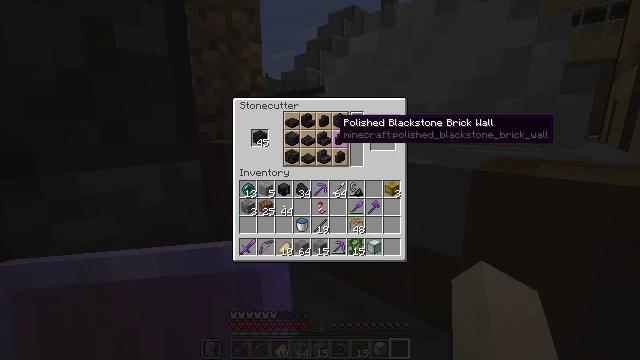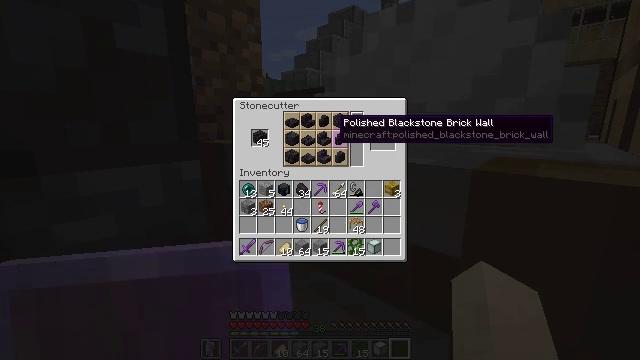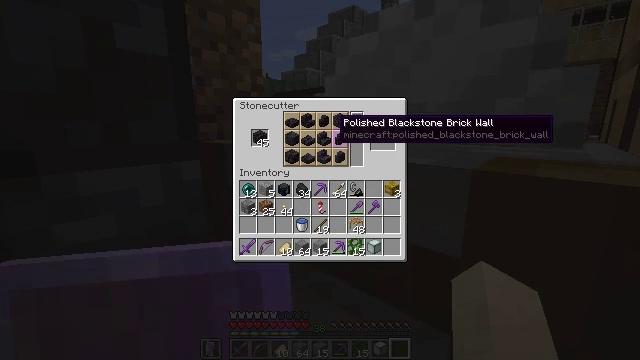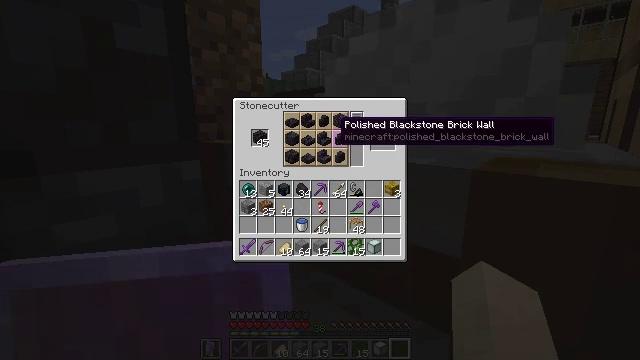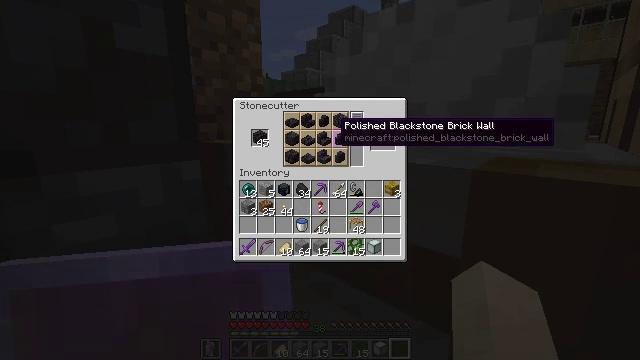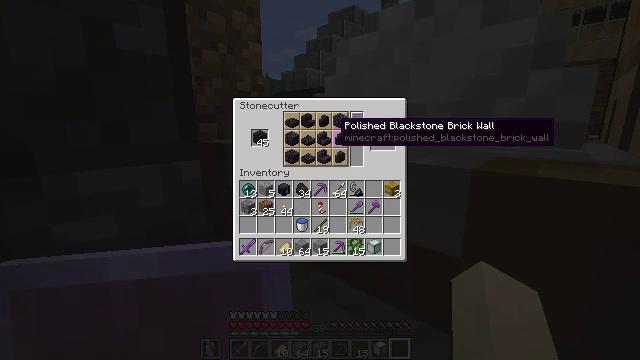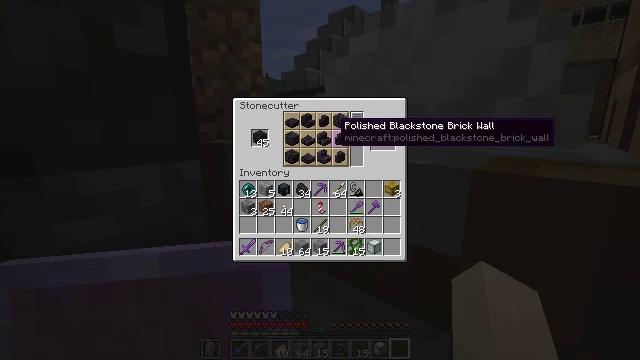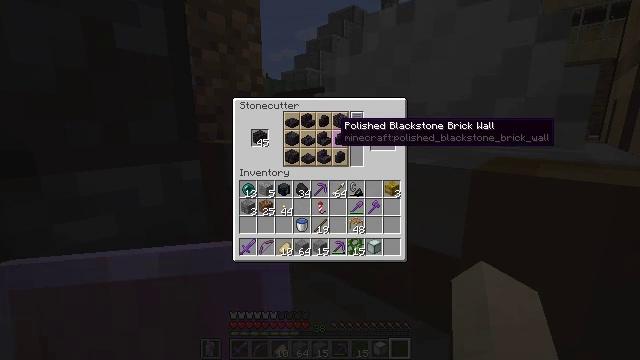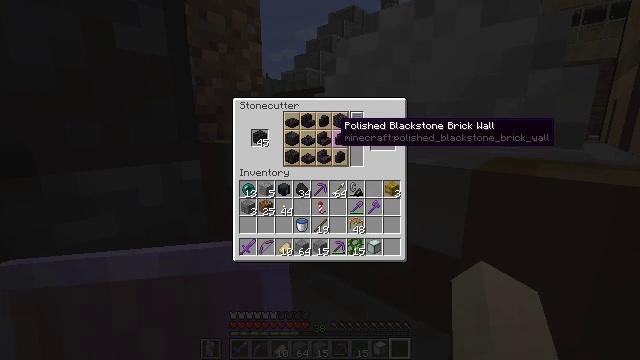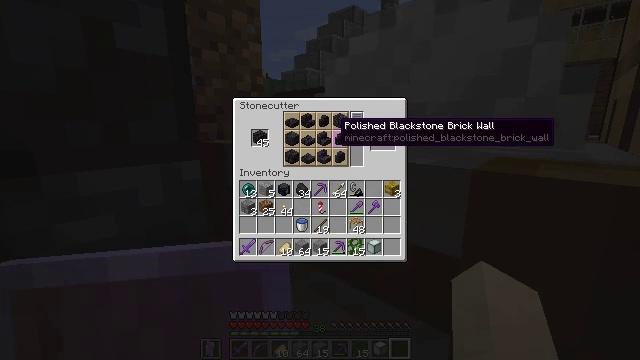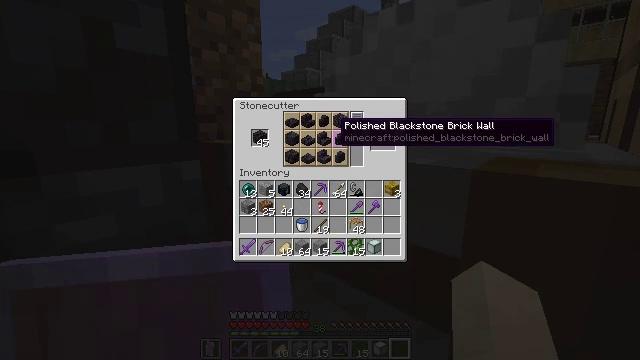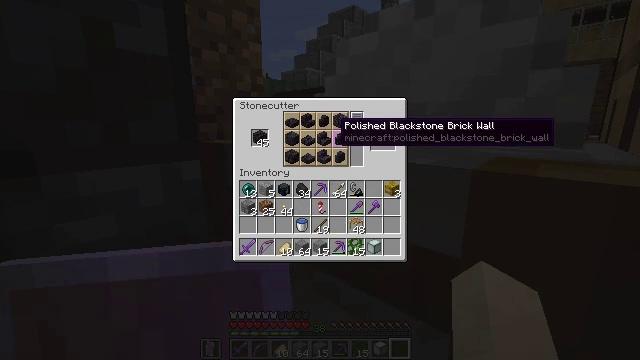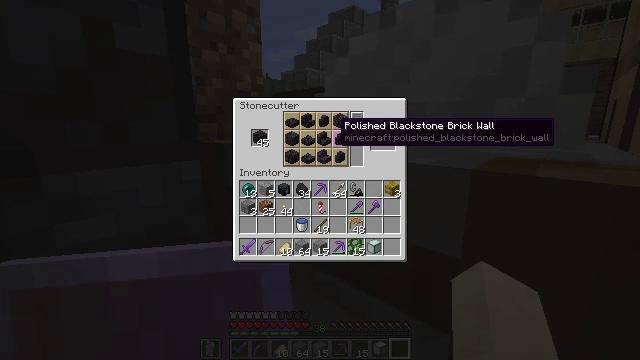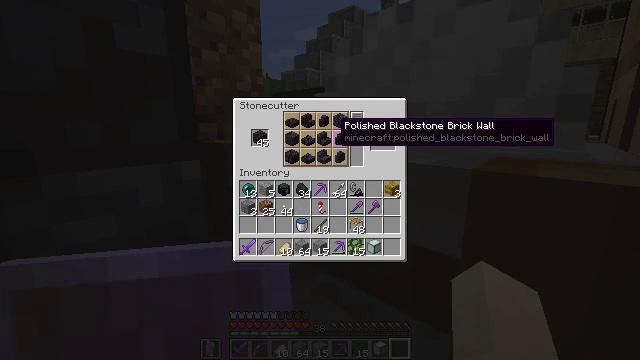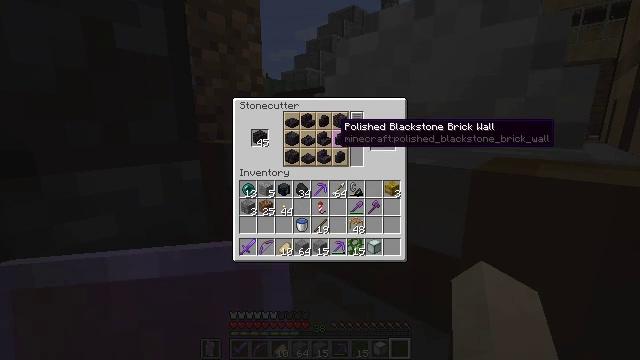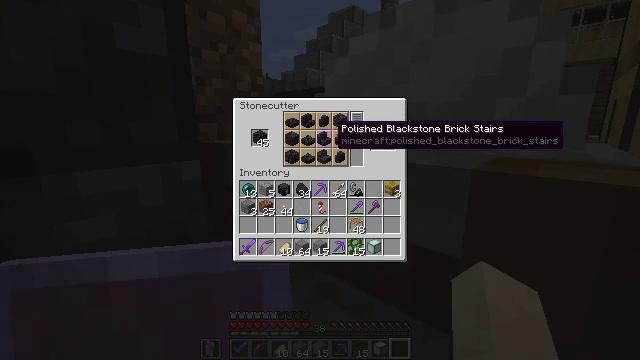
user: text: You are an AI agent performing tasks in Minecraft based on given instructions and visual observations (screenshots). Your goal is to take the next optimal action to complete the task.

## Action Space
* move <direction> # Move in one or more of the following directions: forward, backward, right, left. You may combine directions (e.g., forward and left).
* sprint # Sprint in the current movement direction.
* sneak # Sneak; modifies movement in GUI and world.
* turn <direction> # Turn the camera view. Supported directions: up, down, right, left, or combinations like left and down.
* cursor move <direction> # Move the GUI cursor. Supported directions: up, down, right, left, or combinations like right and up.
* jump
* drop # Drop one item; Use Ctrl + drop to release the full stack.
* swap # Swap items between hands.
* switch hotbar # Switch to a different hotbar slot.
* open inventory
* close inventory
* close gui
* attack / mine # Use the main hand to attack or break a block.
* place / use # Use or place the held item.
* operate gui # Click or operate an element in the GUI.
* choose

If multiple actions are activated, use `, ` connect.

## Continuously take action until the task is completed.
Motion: motion action
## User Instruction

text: Craft polished blackstone stairs using blackstone.
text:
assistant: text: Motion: no_op
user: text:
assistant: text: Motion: no_op
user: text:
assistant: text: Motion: no_op
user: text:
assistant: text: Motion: no_op
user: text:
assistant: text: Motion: no_op
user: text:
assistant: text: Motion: no_op
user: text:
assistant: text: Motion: no_op
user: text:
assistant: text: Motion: no_op
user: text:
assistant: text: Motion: no_op
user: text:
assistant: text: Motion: no_op
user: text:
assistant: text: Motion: no_op
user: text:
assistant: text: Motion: no_op
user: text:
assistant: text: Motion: no_op
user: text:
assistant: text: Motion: no_op
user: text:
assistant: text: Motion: no_op
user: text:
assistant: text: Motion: no_op
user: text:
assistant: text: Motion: no_op
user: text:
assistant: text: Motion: no_op
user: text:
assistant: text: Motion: no_op
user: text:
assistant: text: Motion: no_op
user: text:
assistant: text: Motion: no_op
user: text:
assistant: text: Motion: no_op
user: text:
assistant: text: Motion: no_op
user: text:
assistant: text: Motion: no_op
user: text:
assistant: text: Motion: no_op
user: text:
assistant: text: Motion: no_op
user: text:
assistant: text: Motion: no_op
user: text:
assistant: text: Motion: no_op
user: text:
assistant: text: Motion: no_op
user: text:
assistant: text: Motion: no_op